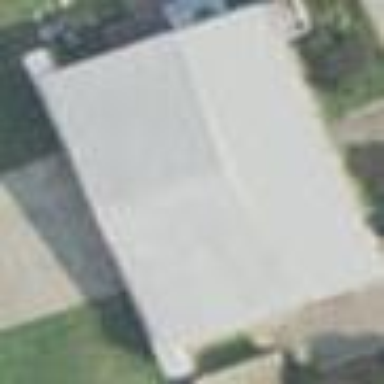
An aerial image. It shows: Hangar building at airport.